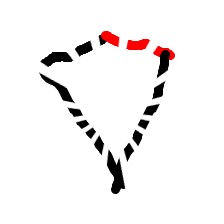
Shape: kite